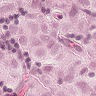
Metastatic tissue present: yes